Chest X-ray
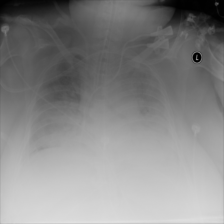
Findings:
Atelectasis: negative
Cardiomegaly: negative
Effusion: negative
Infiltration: positive
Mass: negative
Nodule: negative
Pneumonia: negative
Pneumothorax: negative
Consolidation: positive
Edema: negative
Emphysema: negative
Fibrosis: negative
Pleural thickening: negative
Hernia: negative